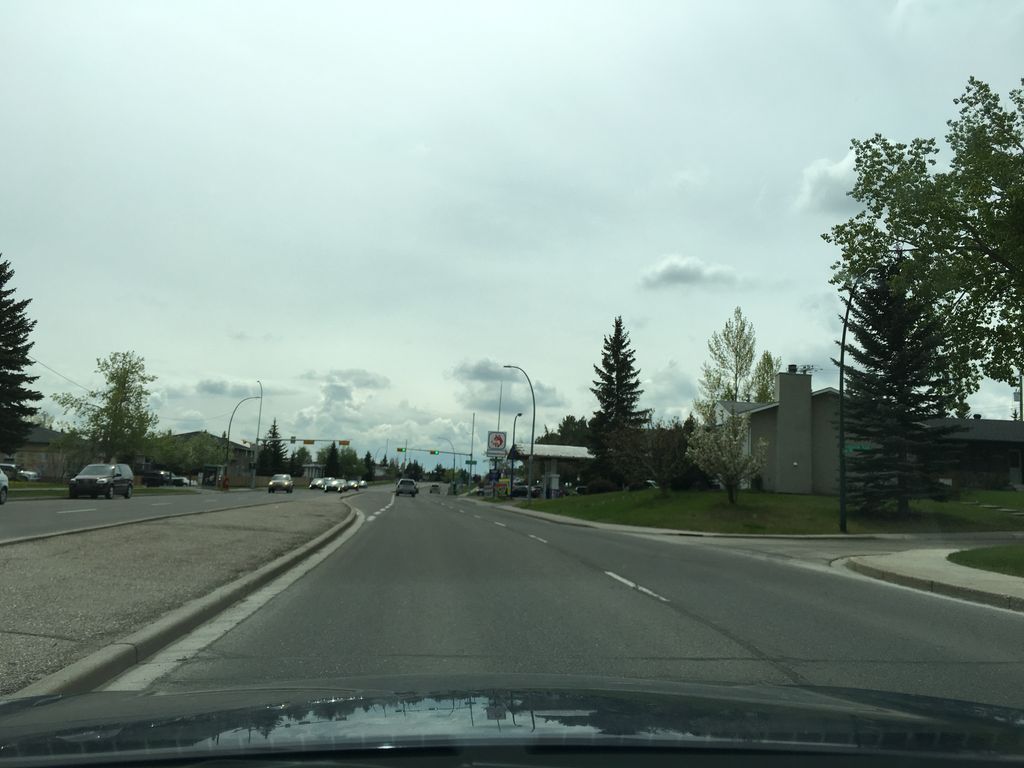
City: calgary